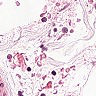
Metastatic tissue present: no